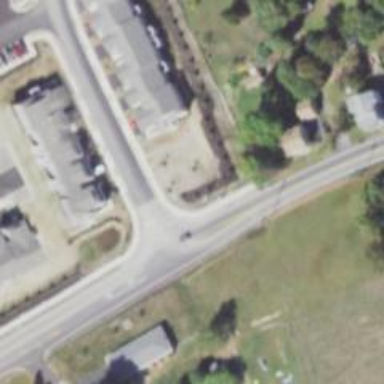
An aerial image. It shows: Marked road crossing.